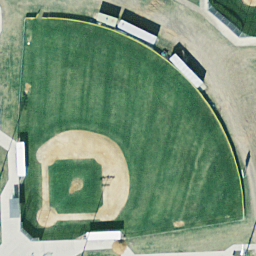
Label: baseball diamond